七年级 · 度量几何学
如图, 点 $\mathrm{M}$ 在线段 $\mathrm{AB}$ 上, 线段 $\mathrm{BM}$ 与 $\mathrm{AM}$ 的长度之比为 $5: 4$, 点 $\mathrm{N}$ 为线段 $\mathrm{AM}$ 的中点.

(1) 若 $\mathrm{AB}=27 \mathrm{~cm}$, 求 $\mathrm{BN}$ 的长.

(2) 在线段 $\mathrm{AB}$ 上作出一点 $\mathrm{E}$, 满足 $\mathrm{MB}=3 \mathrm{~EB}$, 若 $\mathrm{ME}=\mathrm{t}$, 求 $\mathrm{AB}$ 的长 (用含 $\mathrm{t}$ 的代数式表示).
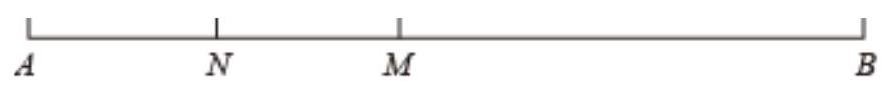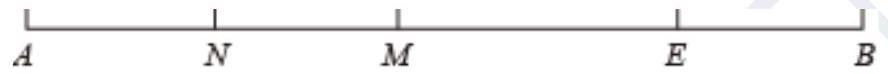
答案: (1) 解: 由题知 $\mathrm{BM}: \mathrm{AM}=5: 4$, 不妨设 $\mathrm{BM}=5 \mathrm{x}, \mathrm{AM}=4 \mathrm{x}$,

$\therefore \mathrm{BM}+\mathrm{AM}=9 \mathrm{x}$,

$\because \mathrm{AB}=27 \mathrm{~cm}$, 且 $\mathrm{AB}=\mathrm{BM}+\mathrm{AM}$,

$\therefore \mathrm{BM}+\mathrm{AM}=9 \mathrm{x}=27$,

$\therefore \mathrm{x}=3$,

$\therefore \mathrm{AM}=12 \mathrm{~cm}, \mathrm{BM}=15 \mathrm{~cm}$.

$\because$ 点 $\mathrm{N}$ 是线段 $\mathrm{AM}$ 的中点,

$\therefore \mathrm{MN}=\frac{1}{2} \mathrm{AM}=6 \mathrm{~cm}$,

$\therefore \mathrm{BN}=\mathrm{BM}+\mathrm{MN}=15+6=21 \mathrm{~cm}$.

(2) 解: 如图所示:

$\because \mathrm{BM}: \mathrm{AM}=5: 4$

$\therefore \mathrm{AM}=\frac{4}{5} \mathrm{BM}$,

$\because \mathrm{MB}=3 \mathrm{~EB}$,

$\therefore \mathrm{ME}=\frac{2}{3} \mathrm{MB}=\mathrm{t}$,

$\therefore \mathrm{MB}=\frac{3}{2} \mathrm{t}$,

$\because \mathrm{AB}=\mathrm{AM}+\mathrm{BM}=\frac{4}{5} \mathrm{BM}+\mathrm{BM}=\frac{9}{5} \mathrm{BM}$,

$\therefore \mathrm{AB}=\frac{9}{5} \times \frac{3}{2} \mathrm{t}=\frac{27}{10} \mathrm{t}$.